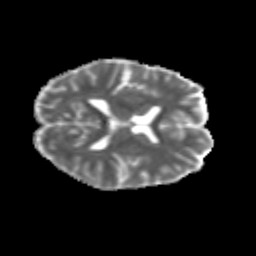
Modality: MD
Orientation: axial
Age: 19
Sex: female
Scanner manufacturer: siemens
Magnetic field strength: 3 T
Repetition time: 3.5 s
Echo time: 0.125 s